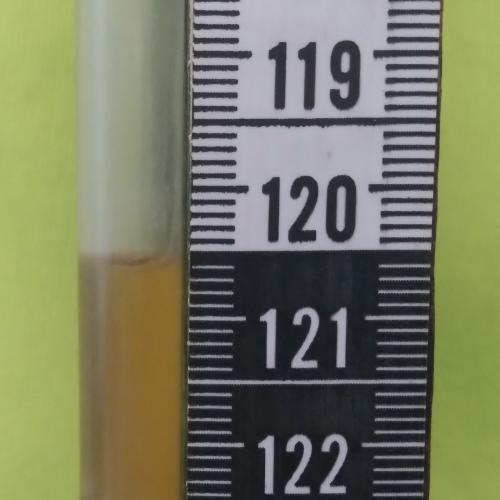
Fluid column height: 120.6 cm